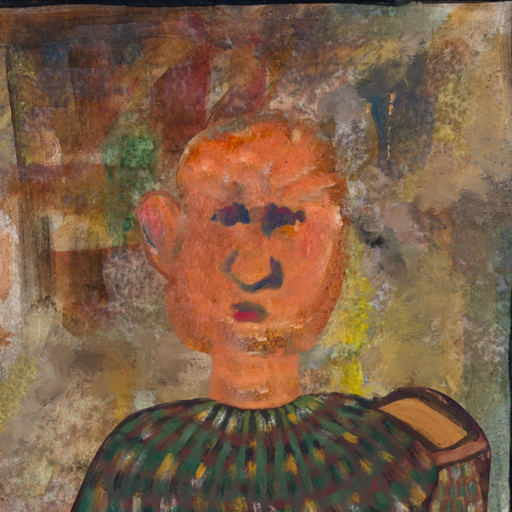
Background: Mosgoul, Head And Neck Front: Boggyland, Face Front: In_The_Sun, Bust: After_Raid, Hair Front: Blank, Head Accessory: Blank, Second Necklace: Blank, Necklace: Blank, Baby: Blank